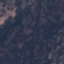
Land use / land cover: HerbaceousVegetation